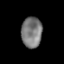
Tissue: lung
Cell type: Epithelial cells
Senescence score: 0.1388
Nuclear area (px): 624
Mean DAPI intensity: 120.87